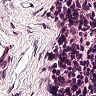
Metastatic tissue present: no